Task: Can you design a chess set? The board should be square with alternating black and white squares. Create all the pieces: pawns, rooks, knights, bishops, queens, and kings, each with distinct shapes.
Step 4281:
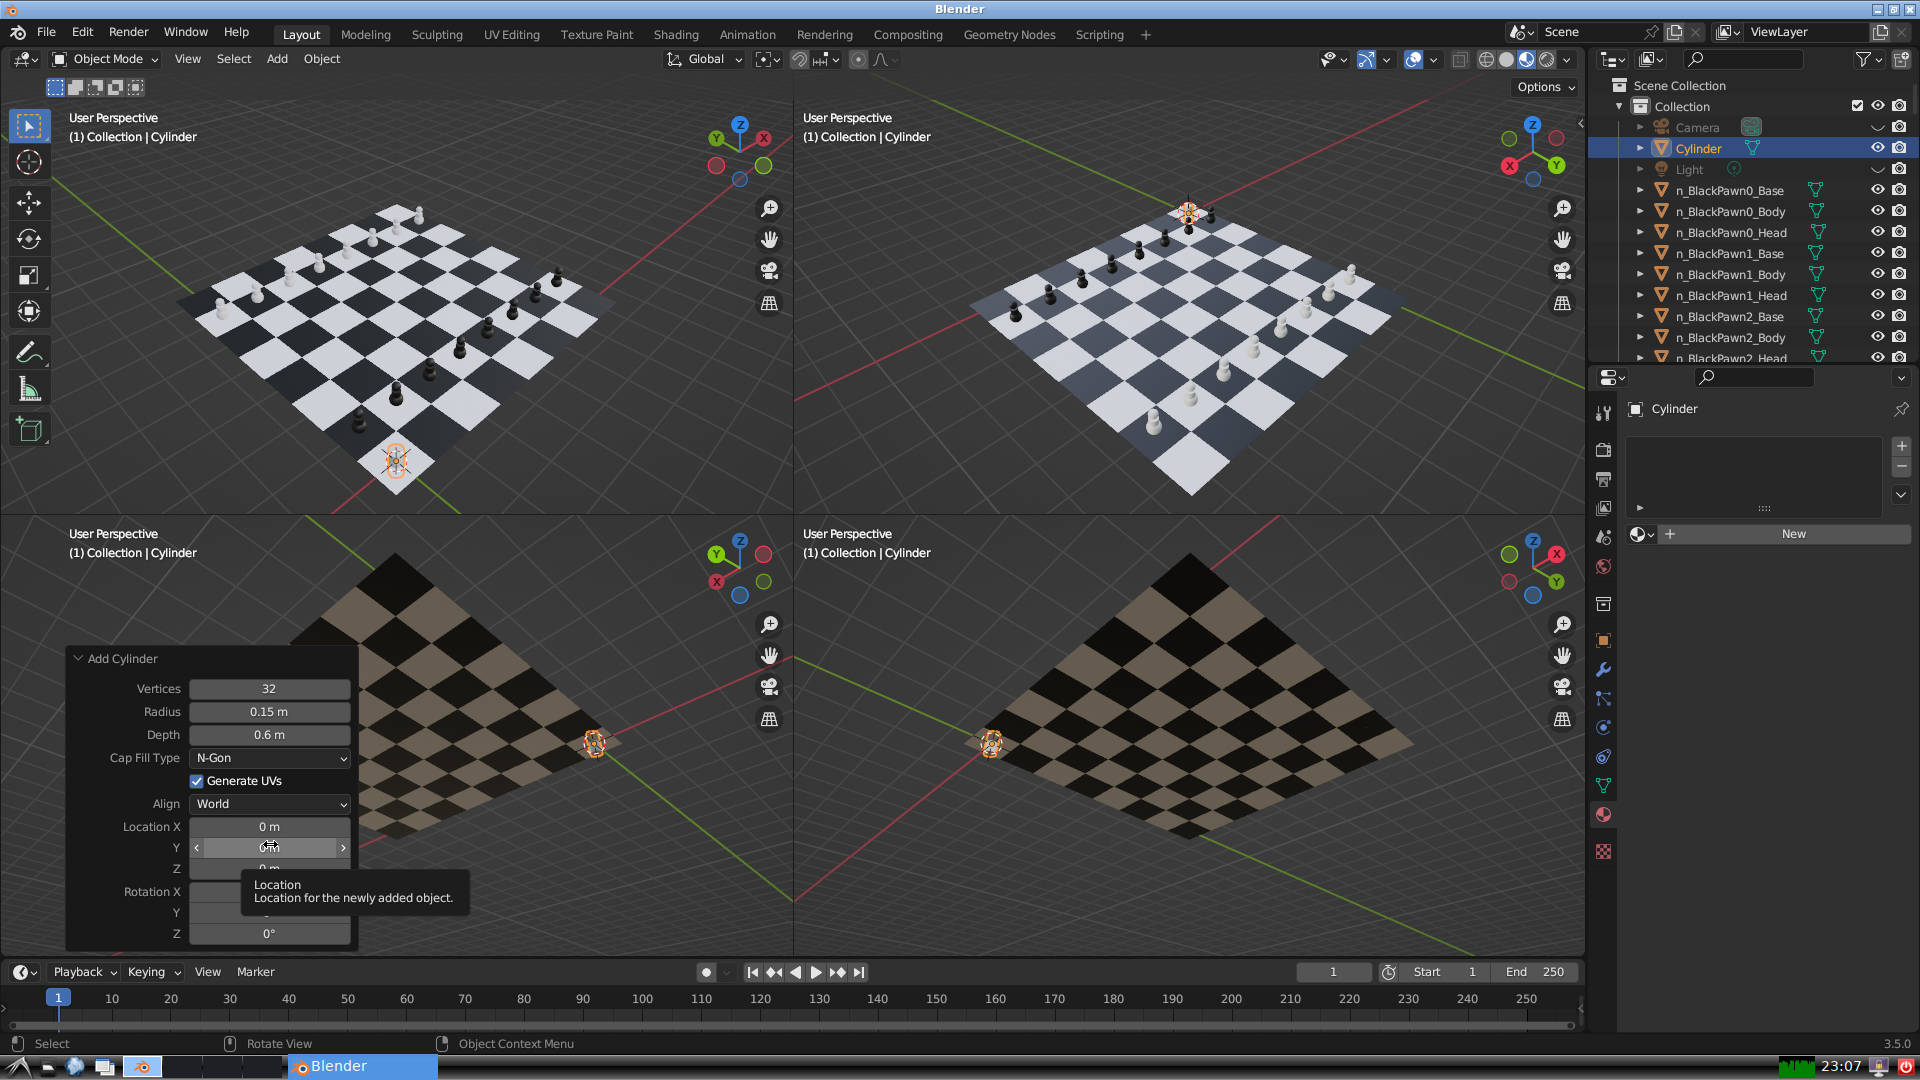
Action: click: no